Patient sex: M
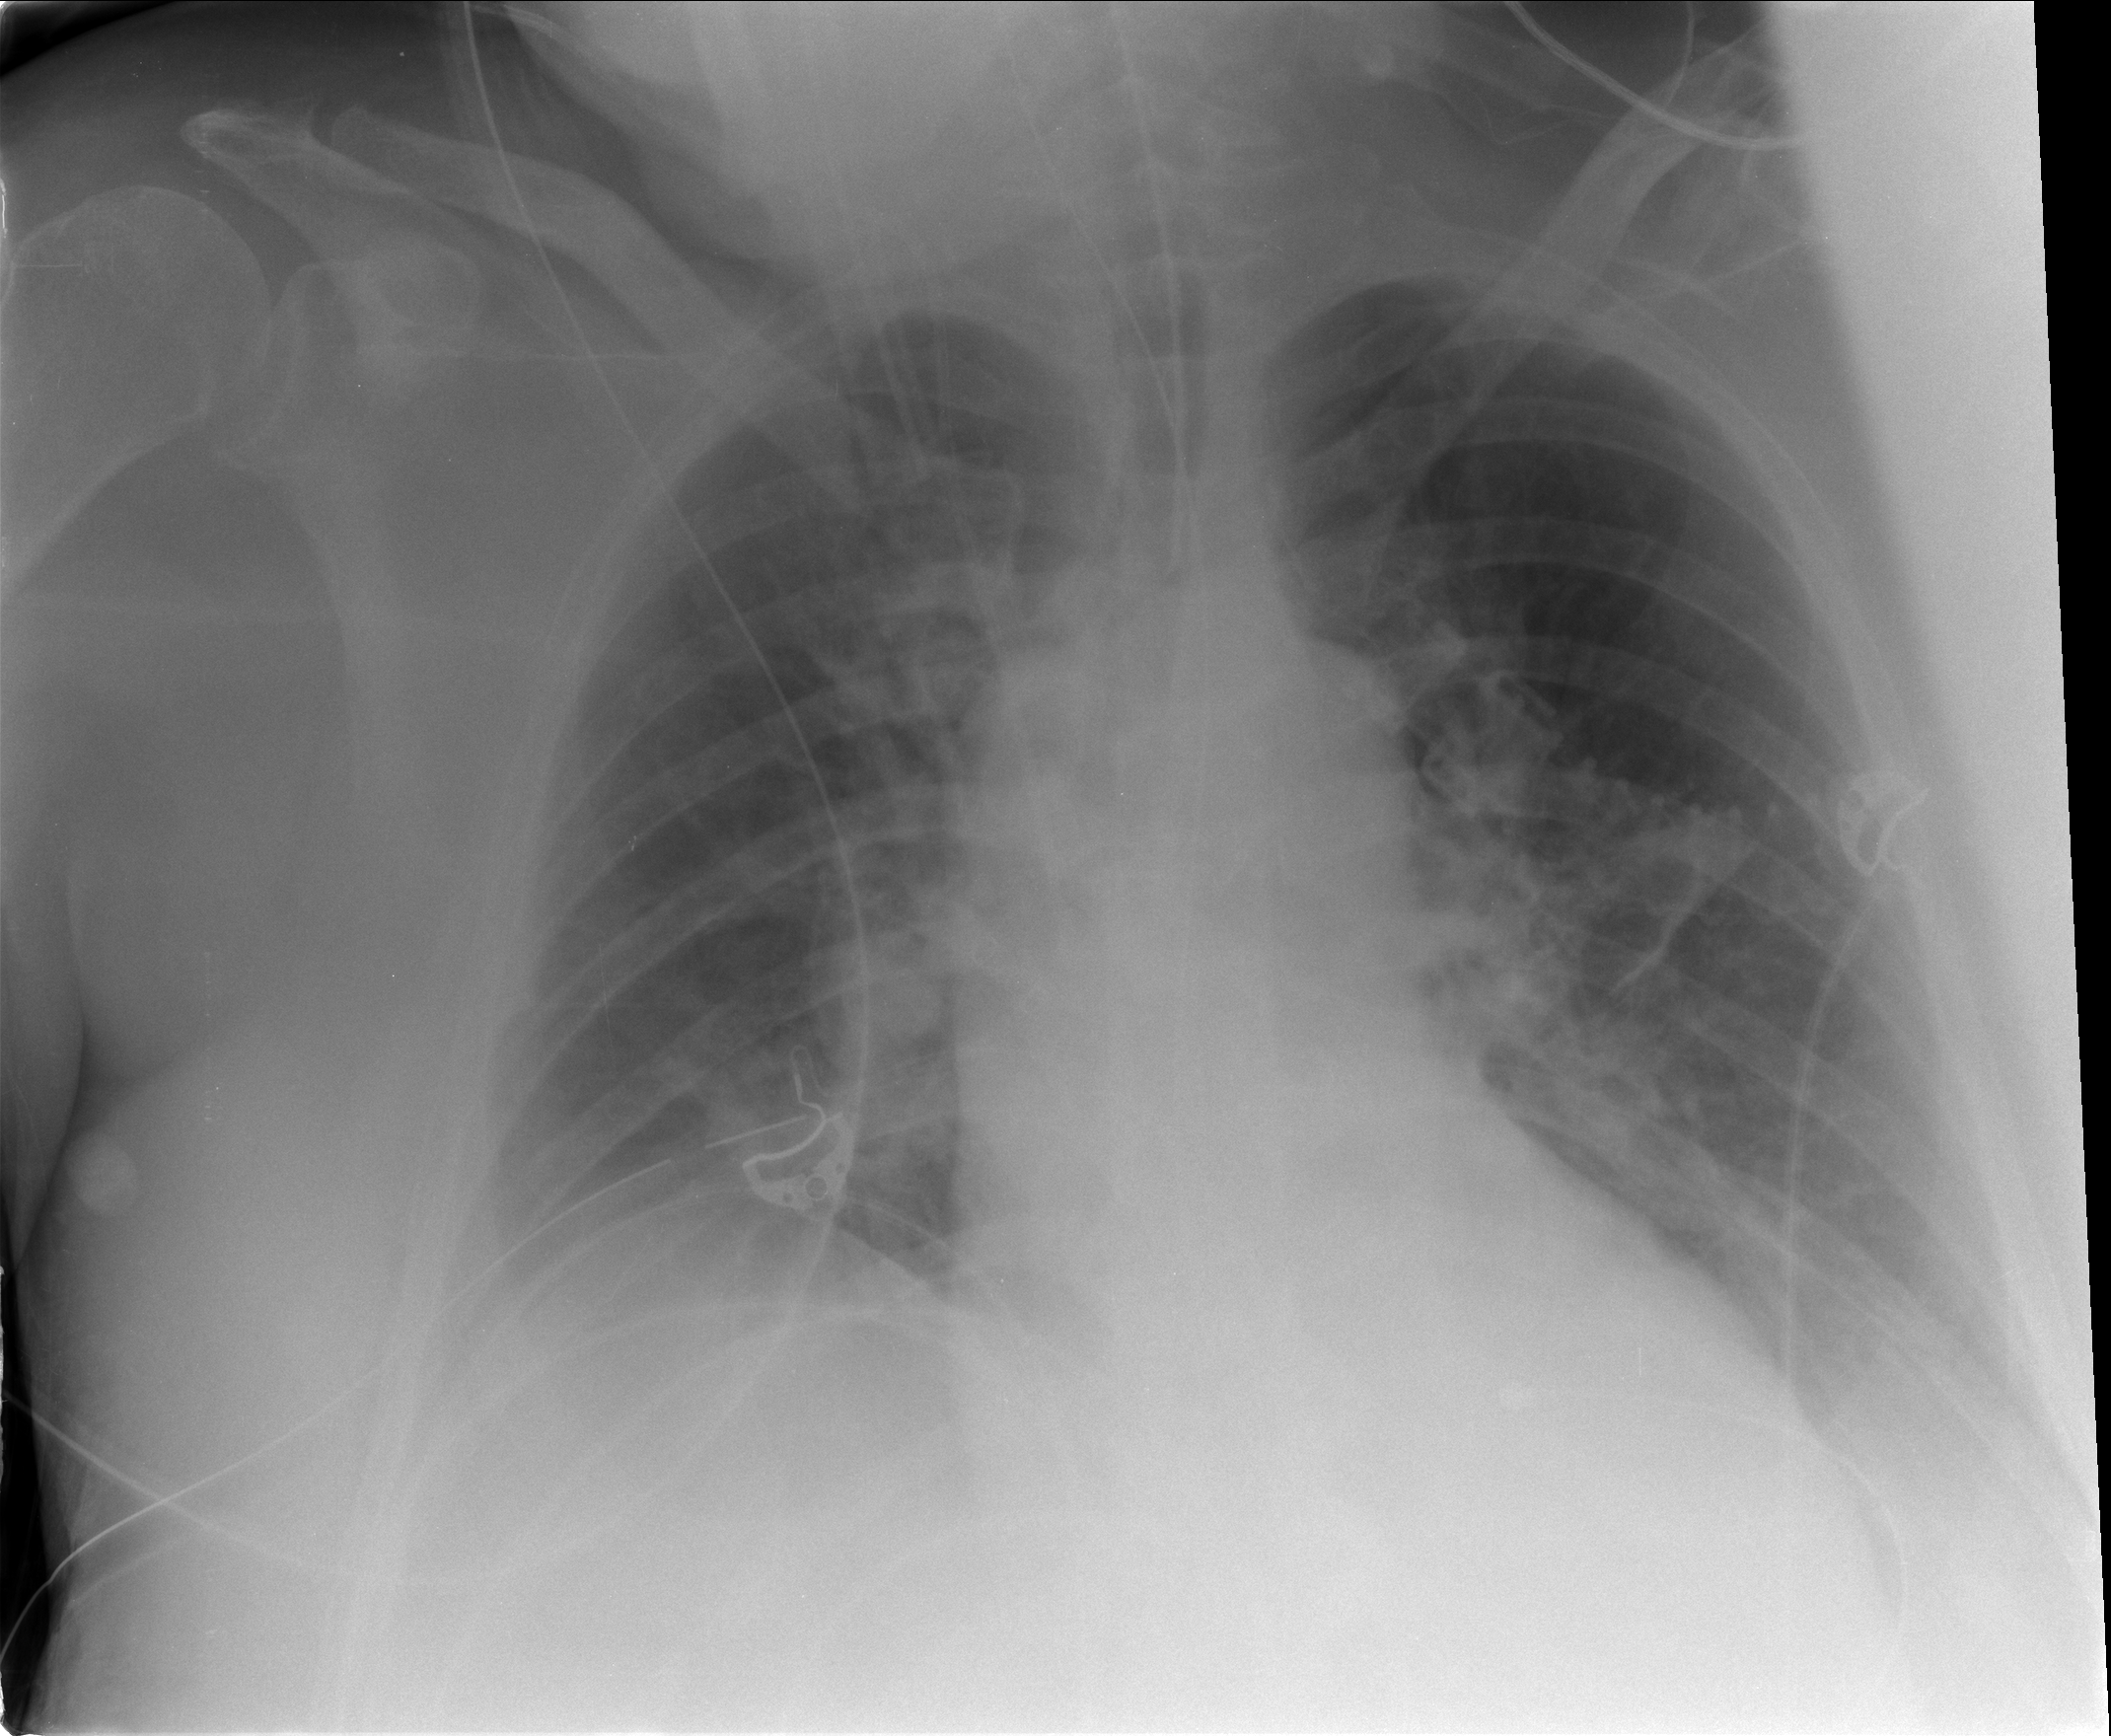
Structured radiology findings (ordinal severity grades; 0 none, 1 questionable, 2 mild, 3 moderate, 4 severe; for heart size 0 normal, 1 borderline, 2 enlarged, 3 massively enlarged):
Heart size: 1
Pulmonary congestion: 2
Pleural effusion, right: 2
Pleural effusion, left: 2
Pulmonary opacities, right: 0
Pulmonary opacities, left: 2
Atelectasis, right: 2
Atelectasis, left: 2